Question: Right now I have this structure in JSON
'''
"Types":[
{
"LowCadence":[
{
"Reinforcement":"-1",
"Weight":"100",
"Message":"Pay attention. You're running low cadence. Your cadence is %d steps per minute."
}
]
},
{
"NormalCadence":[
{
"Reinforcement":"0",
"Weight":"100",
"Message":"Great, your cadence is on target. Cadence is %d steps per minute.",
"EnforcementSound":"ding"
}
]
},
{
"HighCadence":[
{
"Reinforcement":"1",
"Weight":"100",
"Message":"Slow down. You're running over your planned cadence. Cadence is %d steps per minute."
}
]
}
]
'''
But I would like it to have this structure

Does anyone know how to write it in JSON?
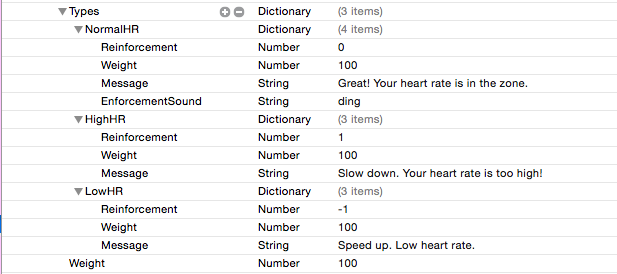
Answer: I believe your JSON would look something like:
'''
var Types = {
NormalHR: {
Reinforcement: 0,
Weight: 100,
Message: 'Great! Your heart rate is in the zone.',
EnforcementSound: 'ding'
},
HighHR: {
Reinforcement: 1,
Weight: 100,
Message: 'Slow down. Your heart rate is too high!'
},
LowHR: {
Reinforcement: -1,
Weight: 100,
Message: 'Speed up. Low heart rate.'
}
};
'''
As @Balder says in their answer, you can then access use dictionary-style syntax, like:
- 'Types['NormalHR']['Reinforcement']'
You could also use property-accessor syntax, like:
- 'Types.NormalHR.Reinforcement'
The reason I didn't include the "type" of each item, is that you can easily infer it for building your grid - as follows:
- 'typeof Types.NormalHR.Reinforcement''"number"'- 'typeof Types.NormalHR.Message''"string"'
Similarly, to get the counts - you can count the properties of a specific object. In modern browsers, try:
- 'Object.keys(Types.NormalHR).length''2'
For older browsers, refer to other methods here: <URL>
Hope this helps!